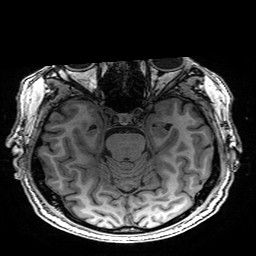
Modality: T1w
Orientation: coronal
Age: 63
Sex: male
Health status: healthy
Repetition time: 2.53 s
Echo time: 0.0034 s